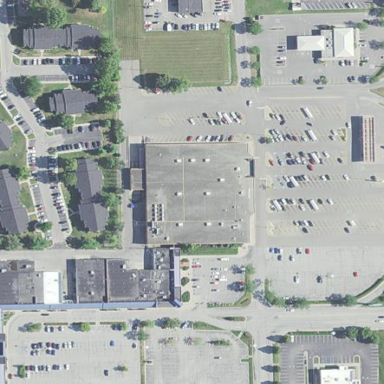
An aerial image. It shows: Retail building.